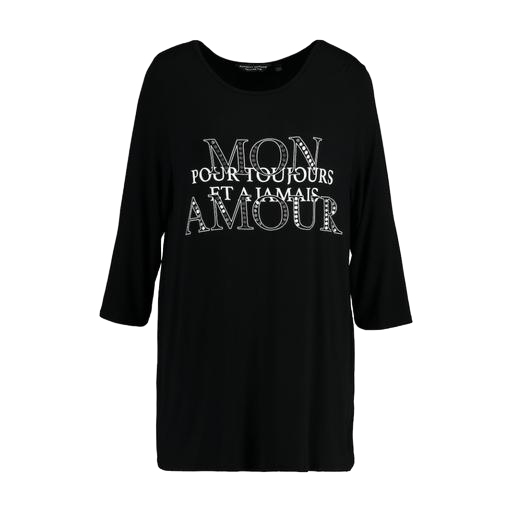
black plus size printed t-shirt only macy, black plus size open-back graphic t-shirt only macy, black amour t shirt, white background